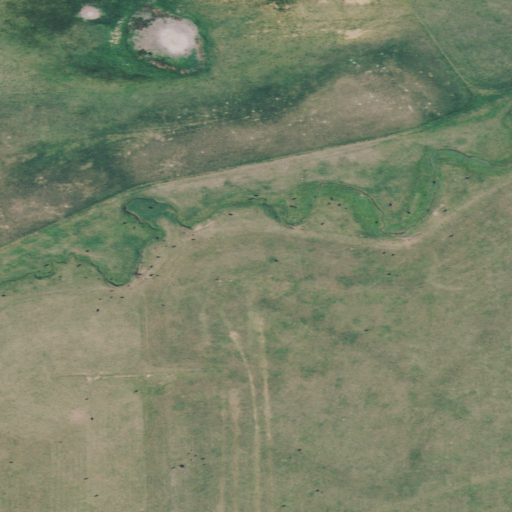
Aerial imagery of valley in Montana named Saager Canyon containing cultivated crops, grassland, pasture, and shrub